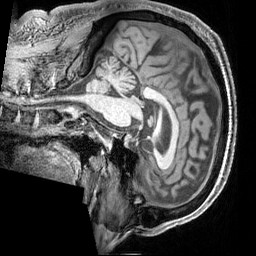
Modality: T1w
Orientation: sagittal
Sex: male
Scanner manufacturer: siemens
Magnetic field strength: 3 T
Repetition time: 2.3 s
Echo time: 0.00226 s